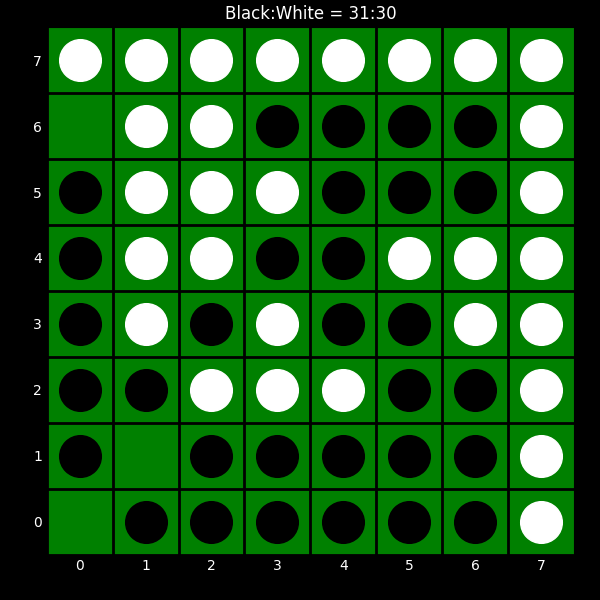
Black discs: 31
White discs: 30